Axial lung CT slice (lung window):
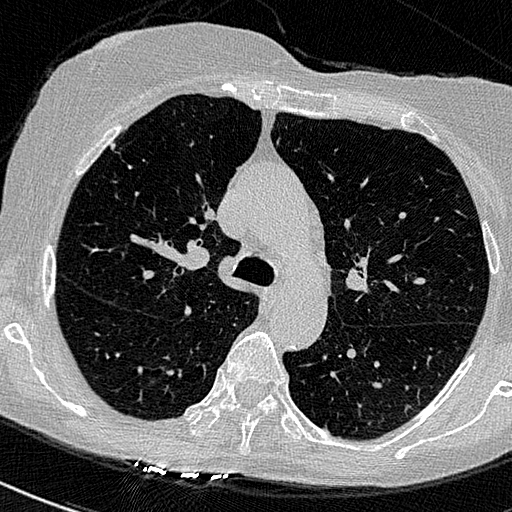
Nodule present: no